Question: I have a Python program which uses 'os.system' to execute various commands. (It can't use 'subprocess' because it has to be backward compatible all the way to Python 2.0.)
On Windows, sometimes the command references DLLs in an unusual directory, and so I get the infamous "The program can't start because X.dll is missing" error popup.

My question is about how to make the command find all its DLLs. I already know how to do that. What I want to know is, how do I tell Windows when a DLL is missing? Instead, the child process should print the error message to stderr (which has been redirected to a file within the 'os.system' invocation) and exit unsuccessfully (causing 'os.system' to return an error code). That way my program could capture the error and report it in its own way, rather than hanging until someone comes along to click OK.
MSDN is normally my friend, but this time I get nothing but advice on how to cope with specific missing DLLs, which is nice and all but not what I need this time.
To reiterate, this is an extreme-backward-compatibility situation: I need a solution that works with Python 2.7 or any older version all the way back to 2.0. It also needs to work on all still-popular versions of Windows (XP, Vista, 7, 8). Working with Windows is highly desirable but not 100% required. Further, third-party modules and helper programs written in any other language are not an option. (I suppose a '.BAT' file would be okay, if that's the only way to do it.)
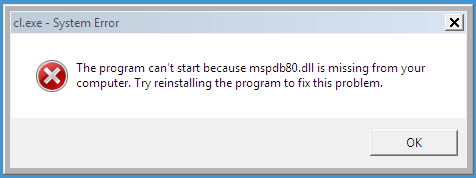
Answer: The dialog box can be disabled for the calling process with <URL> documentation to discover that "missing DLL at load time" qualifies as one of the "critical errors" covered by 'SEM_FAILCRITICALERRORS'.
The error mode inherits to child processes, as long as they are not created with <URL>, and it appears that CMD.EXE does not set that flag when it creates subprocesses. So setting the error mode on startup in my Python script does in fact suppress the dialog box in the situation I care about...
'''
if sys.platform == 'win32':
try:
import ctypes
# SEM_FAILCRITICALERRORS|SEM_NOGPFAULTERRORBOX|SEM_NOOPENFILEERRORBOX
ctypes.windll.kernel32.SetErrorMode(0x0001|0x0002|0x8000)
except:
pass
'''
This is not an optimal solution: the subprocess terminates with a particular error code (0xC0000135 -- not actually documented as "missing DLL", but evidently so from what comes up when you search on that number) but the details -- like which DLL is missing -- are dropped on the floor. I still hope to find a setting somewhere that makes the loader report the details to stderr.